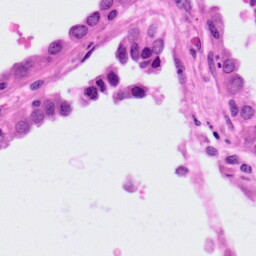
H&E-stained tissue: Lung